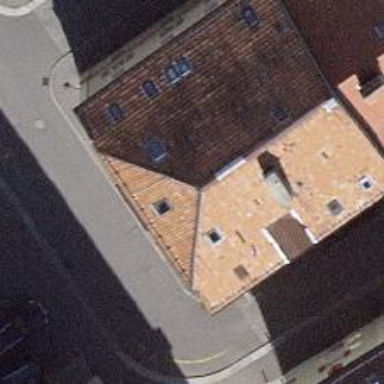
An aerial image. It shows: Cafe.